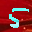
Label: 5